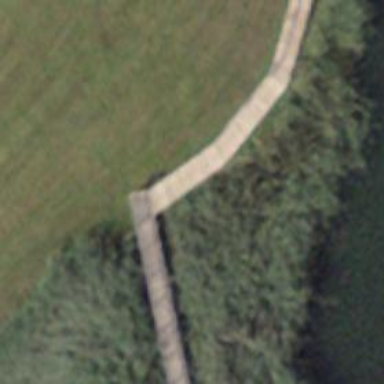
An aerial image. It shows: Path on boardwalk bridge.